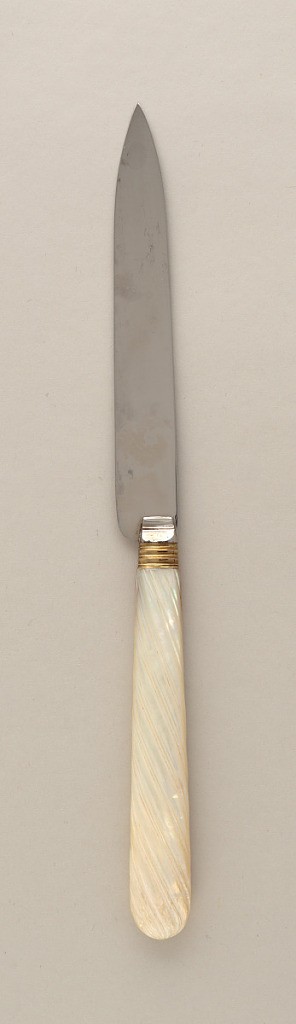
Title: Dessert Knife with Mother-of-Pearl Handle
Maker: François Nicoud, French, active Paris ca. 1875-1890
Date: ca. 1890
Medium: steel, gold plated, silver, mother of pearl
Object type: knife
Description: One of twelve dessert knives. Rectangular blade with pointed tip, devoid of surface decoration. Banded gold plated ferrule leads to mother of pearl handle, decorated with carved diagonal fluting, slightly widenning to rounded terminal.